RGB frame:
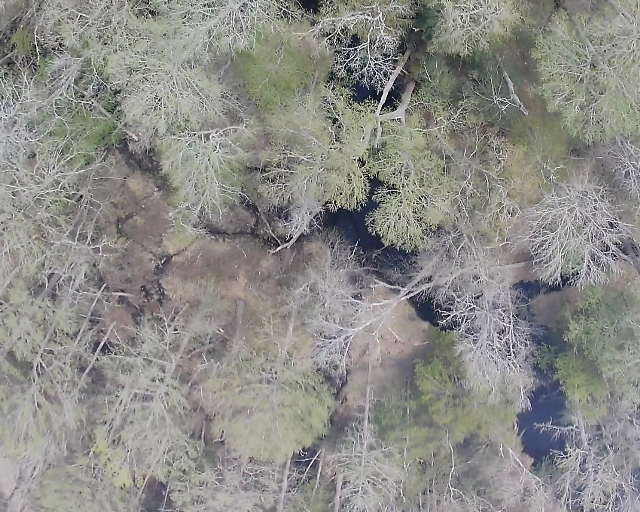
Thermal frame:
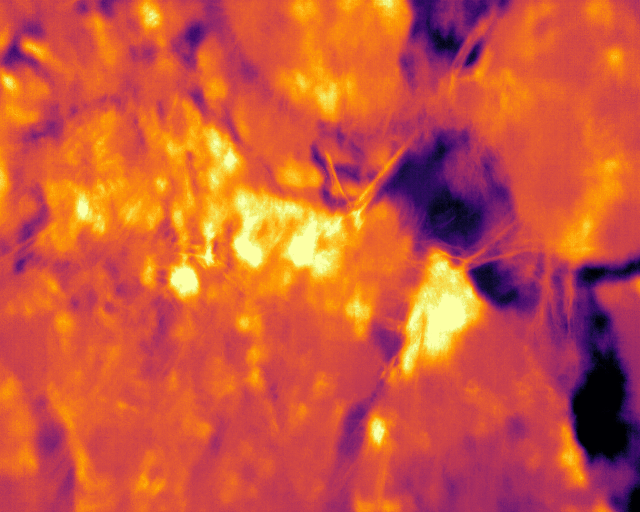
Captured: 2026-02-26 03:46:56
Pixels at or above 80 °C: 0 (fraction of frame: 0)